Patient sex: M
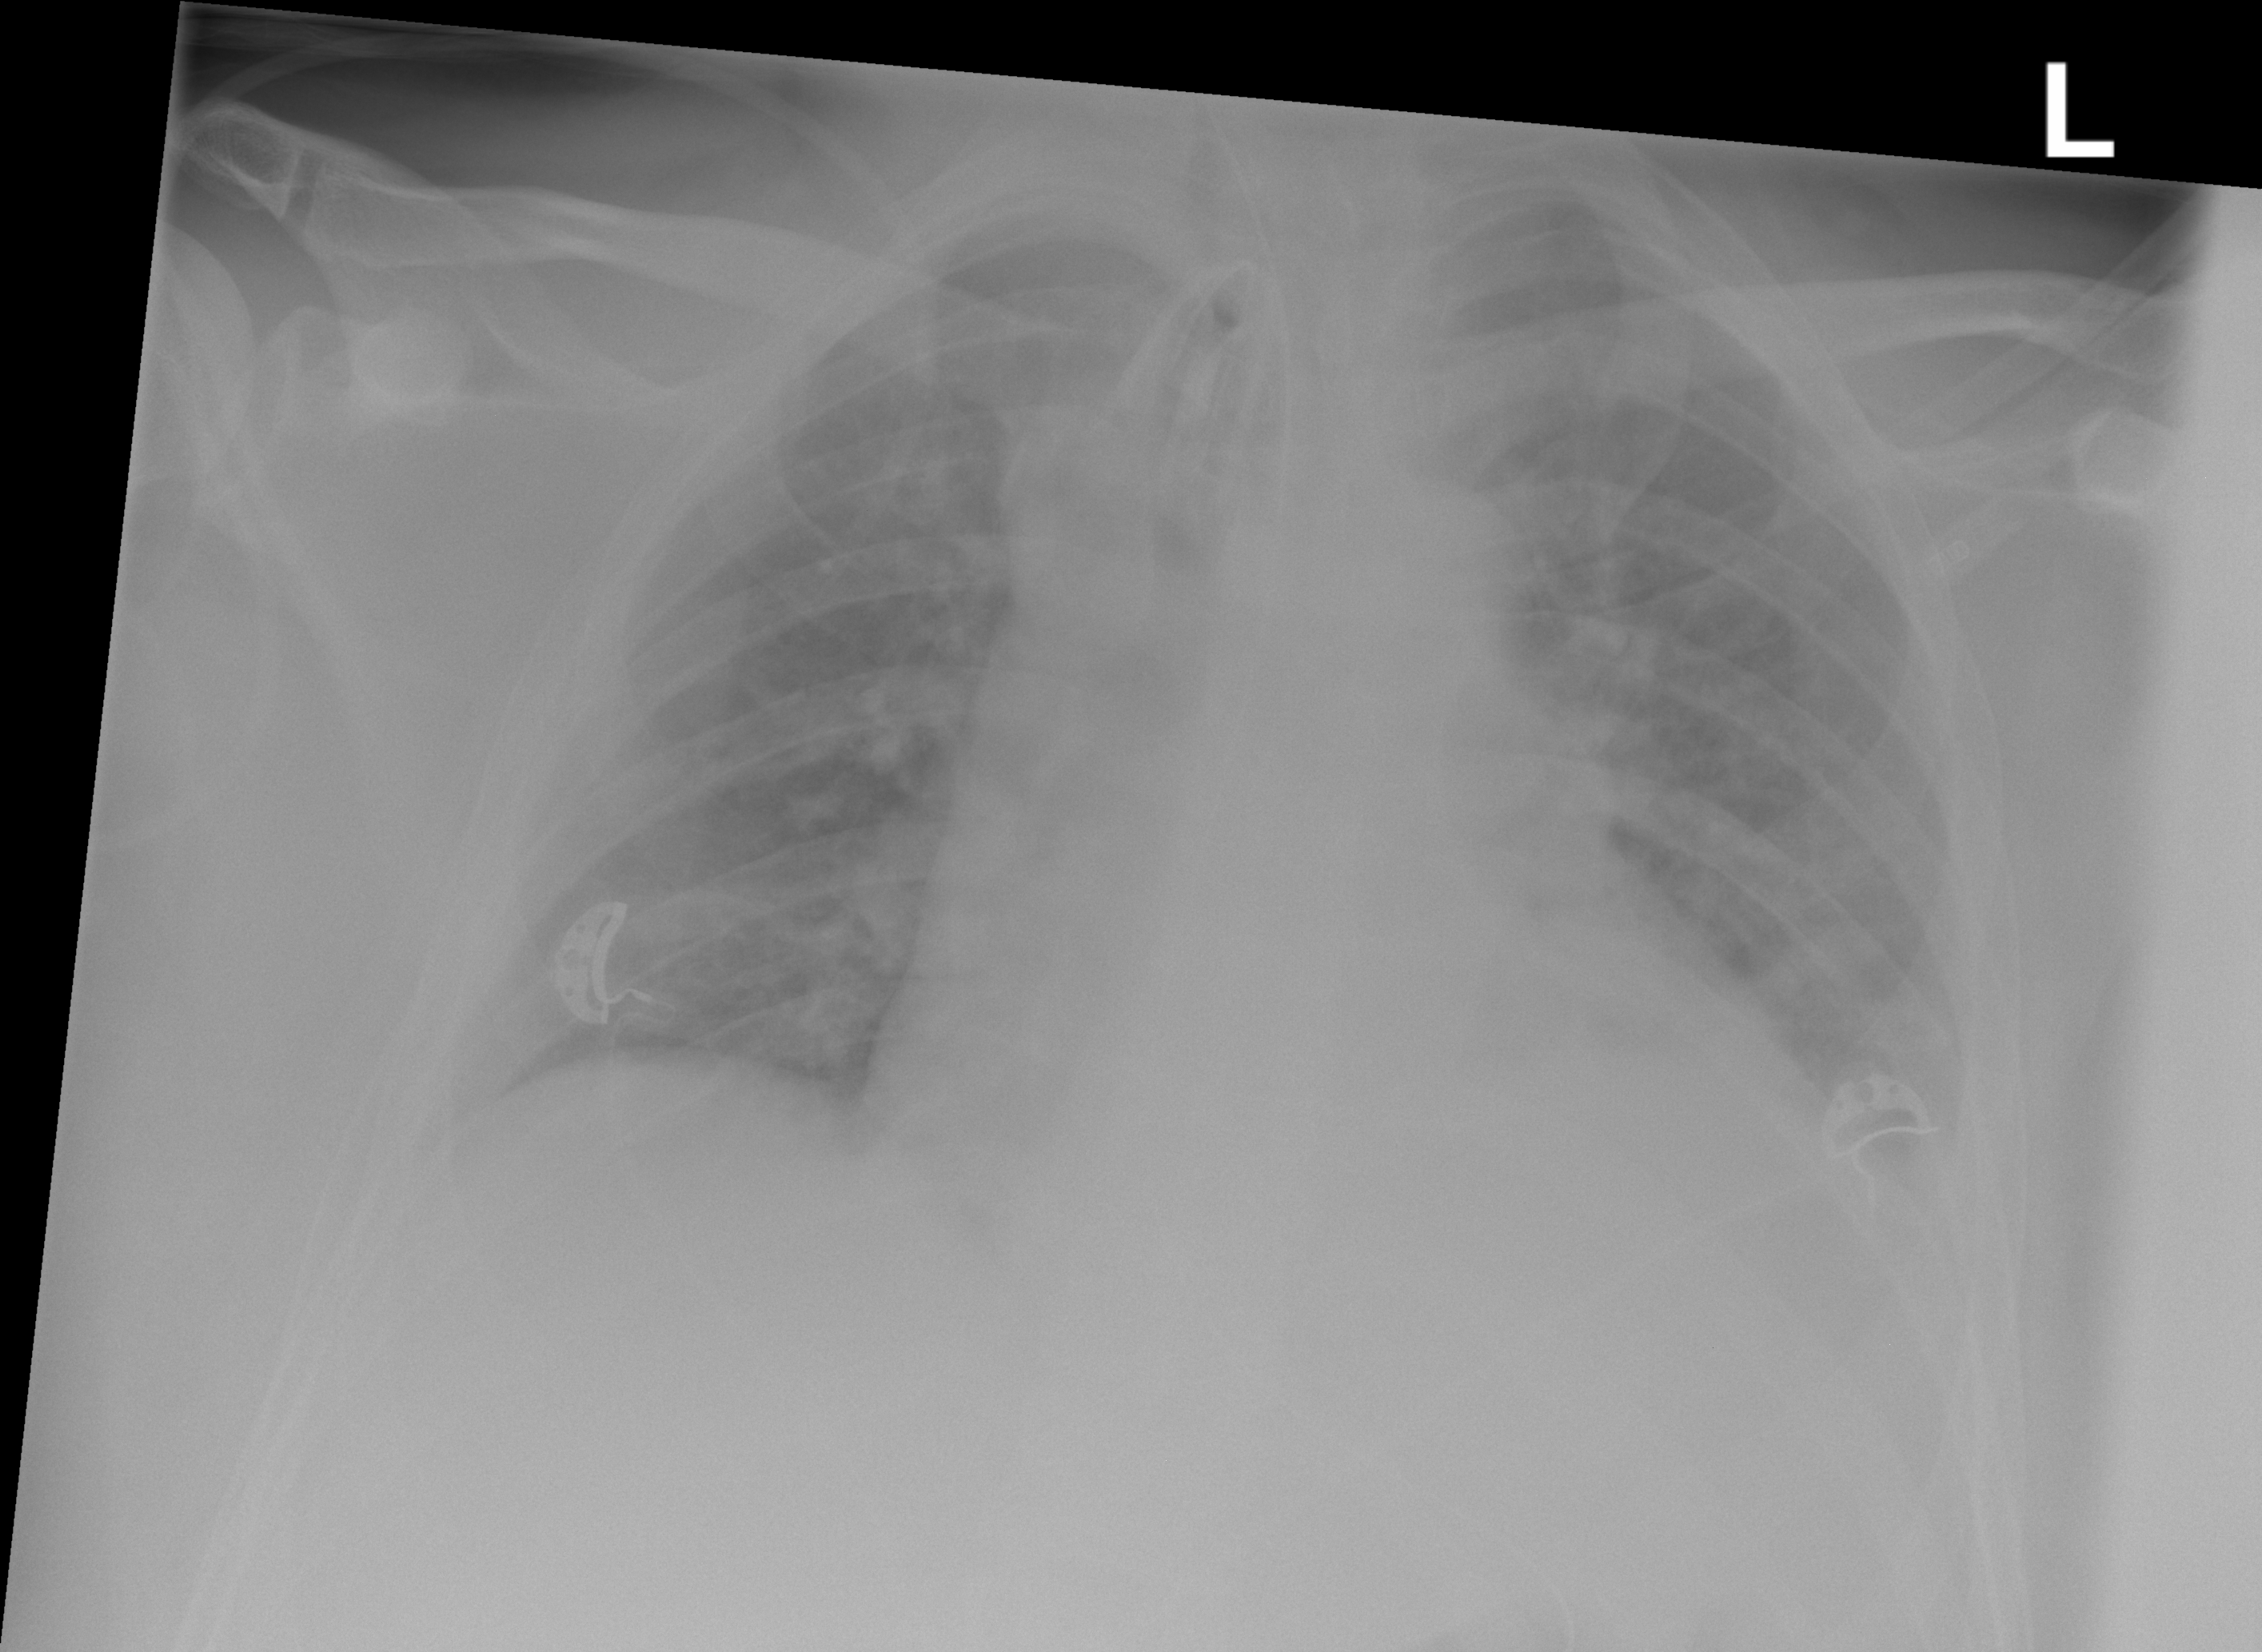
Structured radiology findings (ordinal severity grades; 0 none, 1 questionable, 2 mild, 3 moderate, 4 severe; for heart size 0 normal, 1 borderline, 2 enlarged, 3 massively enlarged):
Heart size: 2
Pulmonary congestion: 1
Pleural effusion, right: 0
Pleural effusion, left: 2
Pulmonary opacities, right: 0
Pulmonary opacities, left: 0
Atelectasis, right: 0
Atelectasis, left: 2